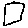
Label: square